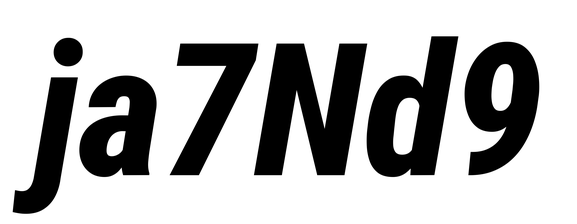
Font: Roboto-Italic_Condensed_ExtraBold_Italic